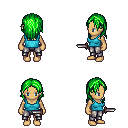
a pixel art fantasy rpg character, female body template, human, tanned skin, teal pirate shirt, metal pants, green long hairstyle, dagger, four views (front, back, left, right), 2x2 character sprite sheet, small pixel art, hard edges, no anti-aliasing